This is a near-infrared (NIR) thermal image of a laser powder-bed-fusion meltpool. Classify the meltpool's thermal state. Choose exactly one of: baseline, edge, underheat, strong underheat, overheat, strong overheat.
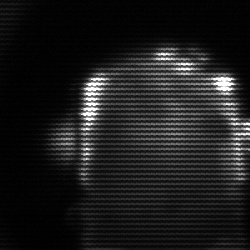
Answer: baseline